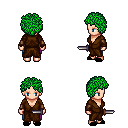
a pixel art fantasy rpg character, female body template, human, light skin, brown robe, magenta pants, green curly afro hairstyle, leather bracers, black slippers, dagger, four views (front, back, left, right), 2x2 character sprite sheet, small pixel art, hard edges, no anti-aliasing